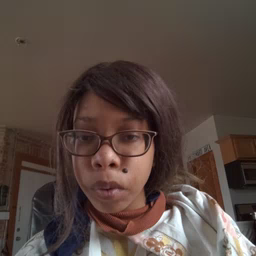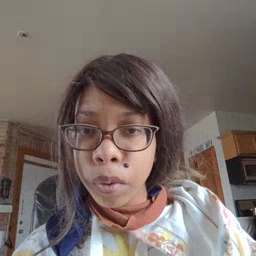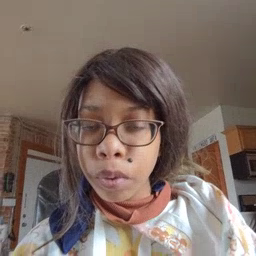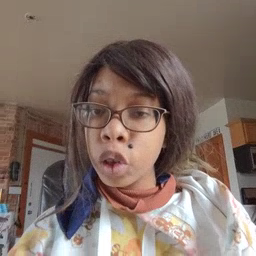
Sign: mouth